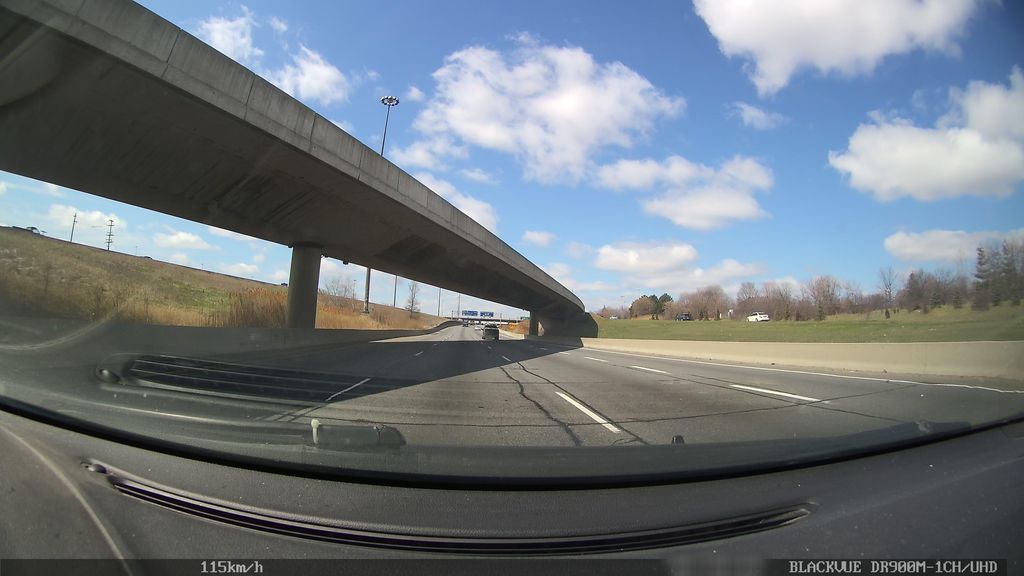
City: toronto